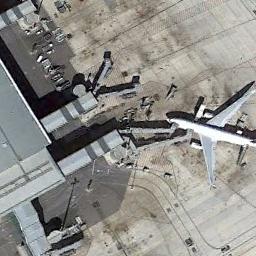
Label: airplane